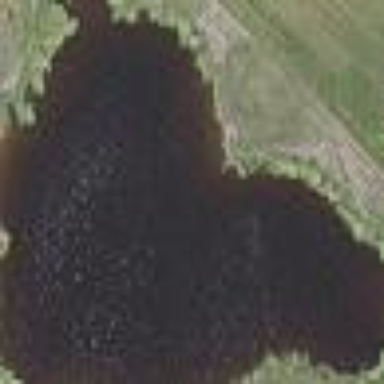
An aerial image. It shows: Pond surrounded by natural water.